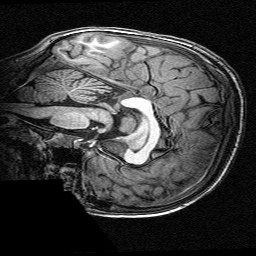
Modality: T1w
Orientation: sagittal
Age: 10
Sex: male
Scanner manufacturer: siemens
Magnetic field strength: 3 T
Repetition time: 2.3 s
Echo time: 0.00336 s